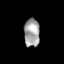
Tissue: lung
Cell type: Myeloid cells
Senescence score: 0.2185
Nuclear area (px): 430
Mean DAPI intensity: 162.87